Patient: sex M, age 60
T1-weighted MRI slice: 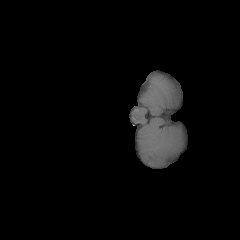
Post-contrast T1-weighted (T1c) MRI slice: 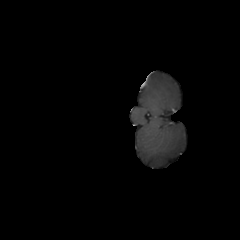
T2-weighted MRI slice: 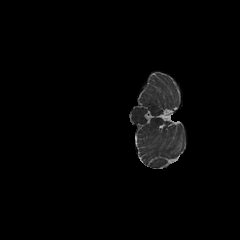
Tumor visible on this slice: no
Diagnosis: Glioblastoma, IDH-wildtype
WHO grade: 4